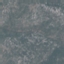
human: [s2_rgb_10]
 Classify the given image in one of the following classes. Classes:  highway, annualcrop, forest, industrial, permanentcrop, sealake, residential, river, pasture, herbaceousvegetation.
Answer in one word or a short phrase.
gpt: HerbaceousVegetation